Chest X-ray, PA view. Patient: 63 years old, sex F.
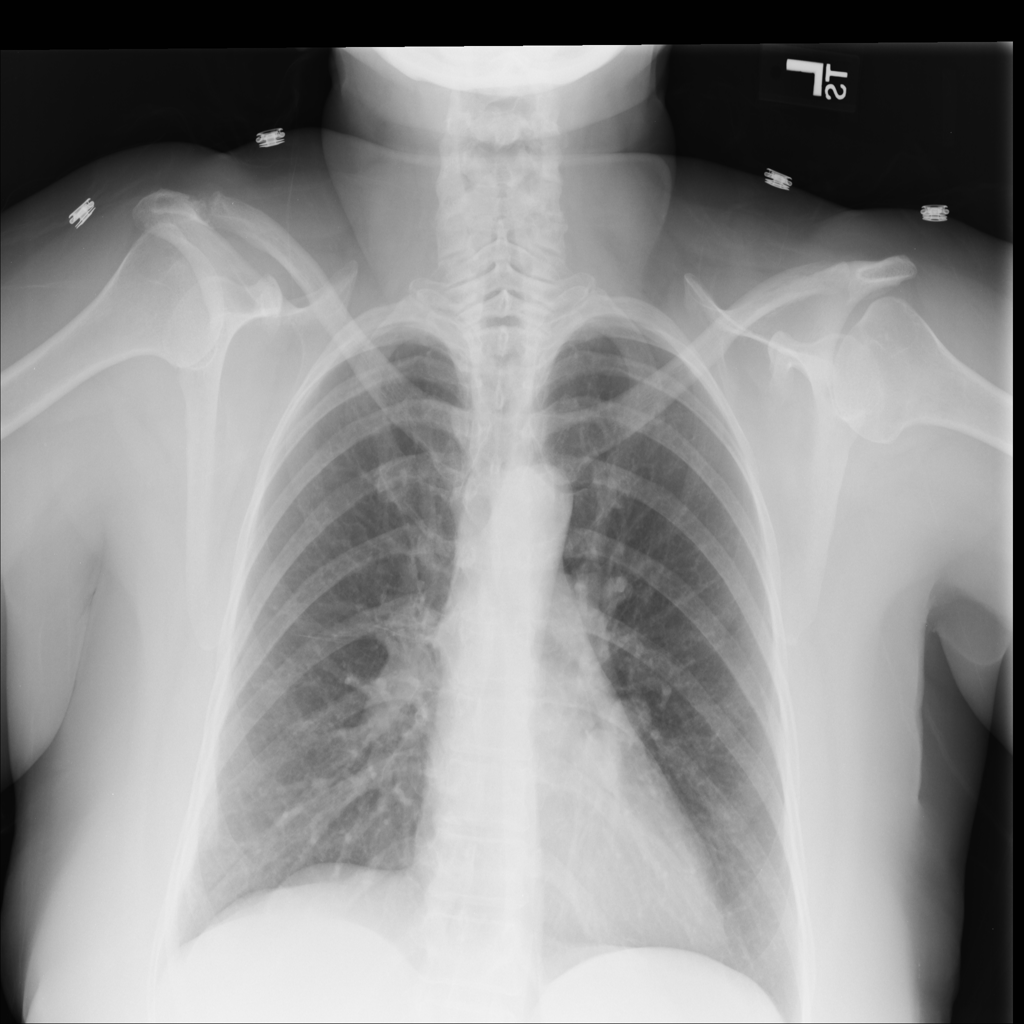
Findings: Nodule